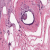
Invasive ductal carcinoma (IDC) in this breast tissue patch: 0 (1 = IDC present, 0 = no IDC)